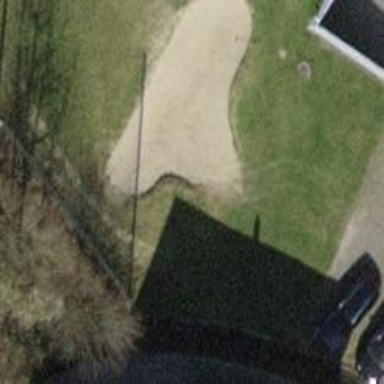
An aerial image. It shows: Golf bunker filled with sandy terrain.